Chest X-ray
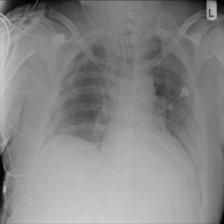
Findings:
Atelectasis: negative
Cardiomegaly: negative
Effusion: positive
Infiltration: positive
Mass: negative
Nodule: negative
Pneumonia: negative
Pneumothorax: negative
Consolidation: negative
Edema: positive
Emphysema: negative
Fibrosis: negative
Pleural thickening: negative
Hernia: negative